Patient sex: M
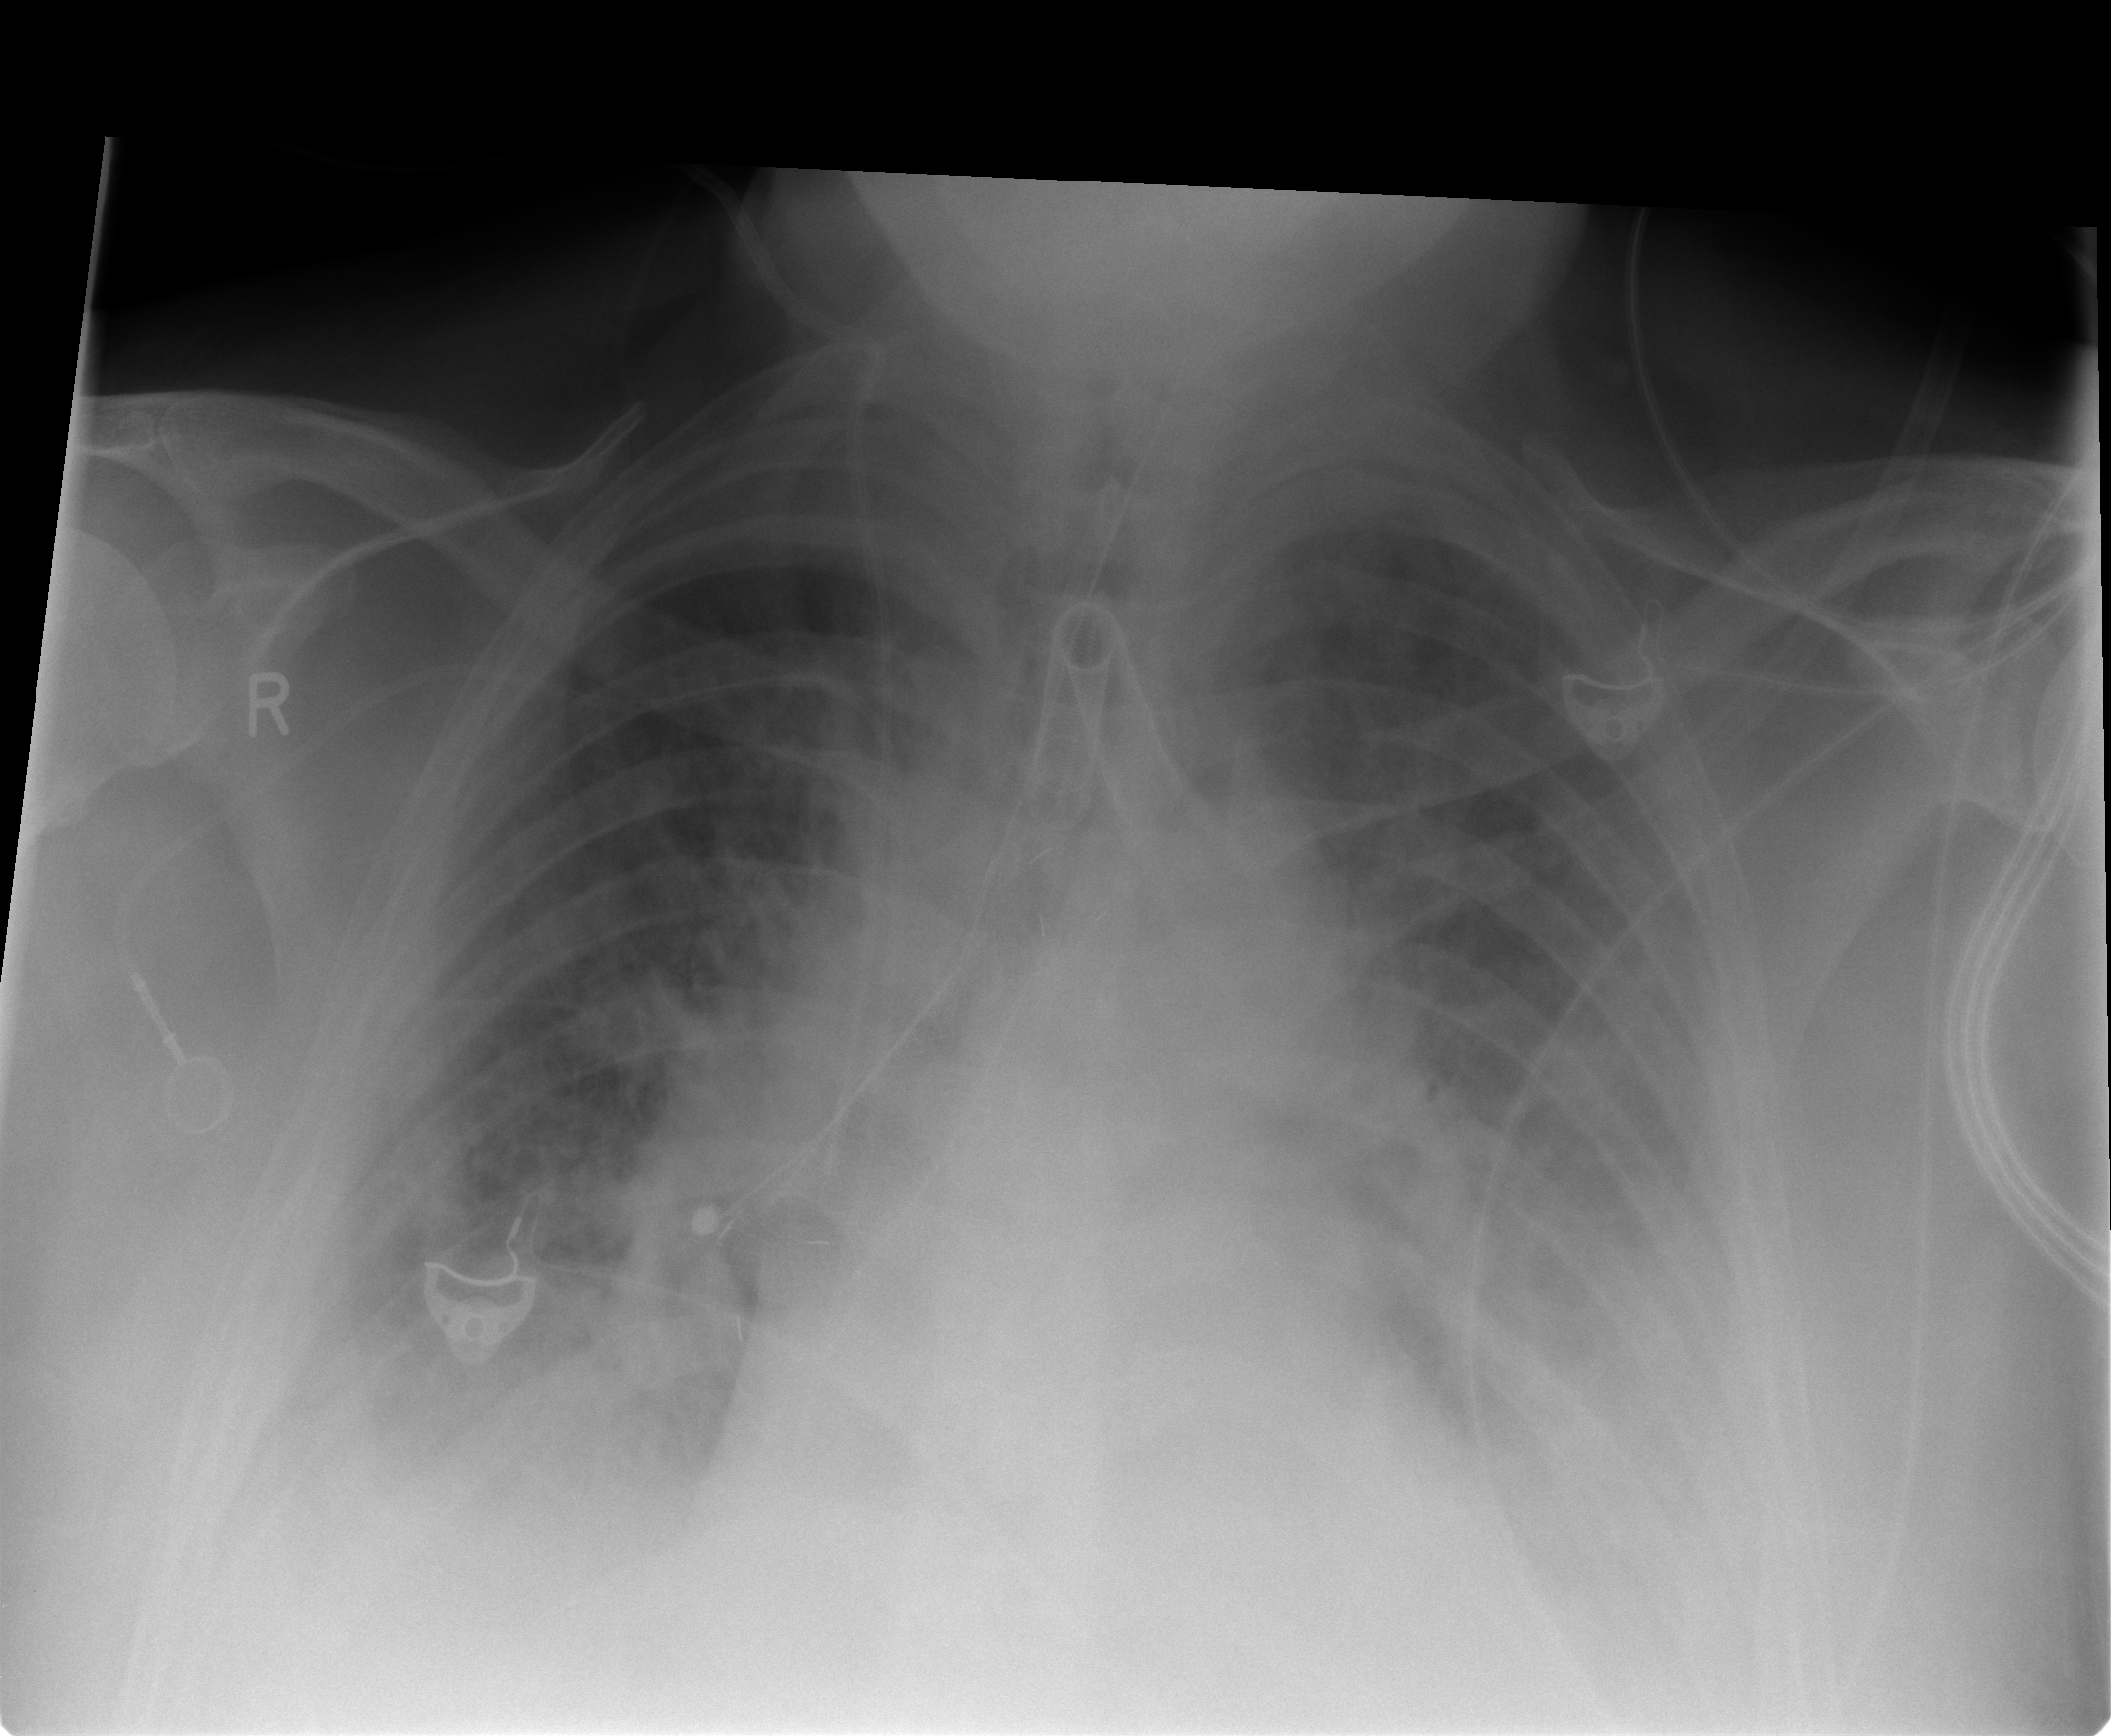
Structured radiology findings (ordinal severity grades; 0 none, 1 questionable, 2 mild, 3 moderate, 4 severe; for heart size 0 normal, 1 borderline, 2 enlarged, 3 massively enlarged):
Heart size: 2
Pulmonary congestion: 2
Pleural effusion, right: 2
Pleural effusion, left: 2
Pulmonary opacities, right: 3
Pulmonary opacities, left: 3
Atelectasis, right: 3
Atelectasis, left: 3